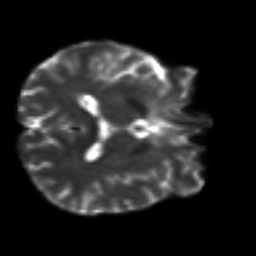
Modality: T2w
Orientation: axial
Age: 39
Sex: male
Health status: ill
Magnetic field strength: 3 T
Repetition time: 9 s
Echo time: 0.093 s